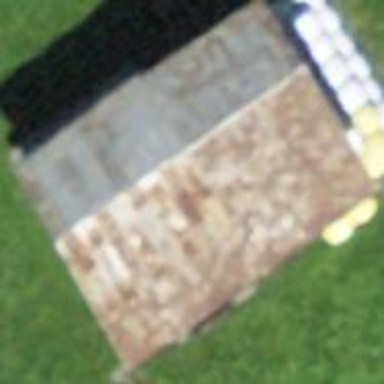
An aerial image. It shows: Building with tiled roof.